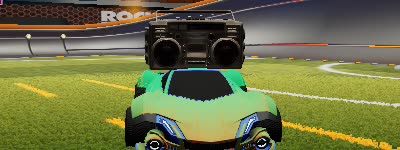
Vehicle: werewolf